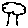
Label: tree